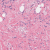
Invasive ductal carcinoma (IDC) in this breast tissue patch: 1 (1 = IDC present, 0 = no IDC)